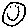
Label: smiley face